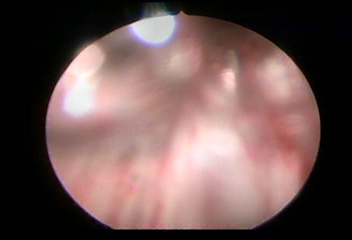
Modality: WLC
Class: Normal mucosa
Bladder cancer association: No